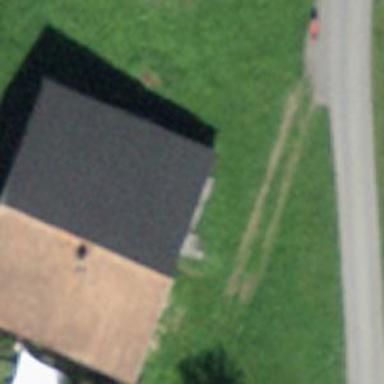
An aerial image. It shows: Farm building.